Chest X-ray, PA view. Patient: 45 years old, sex M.
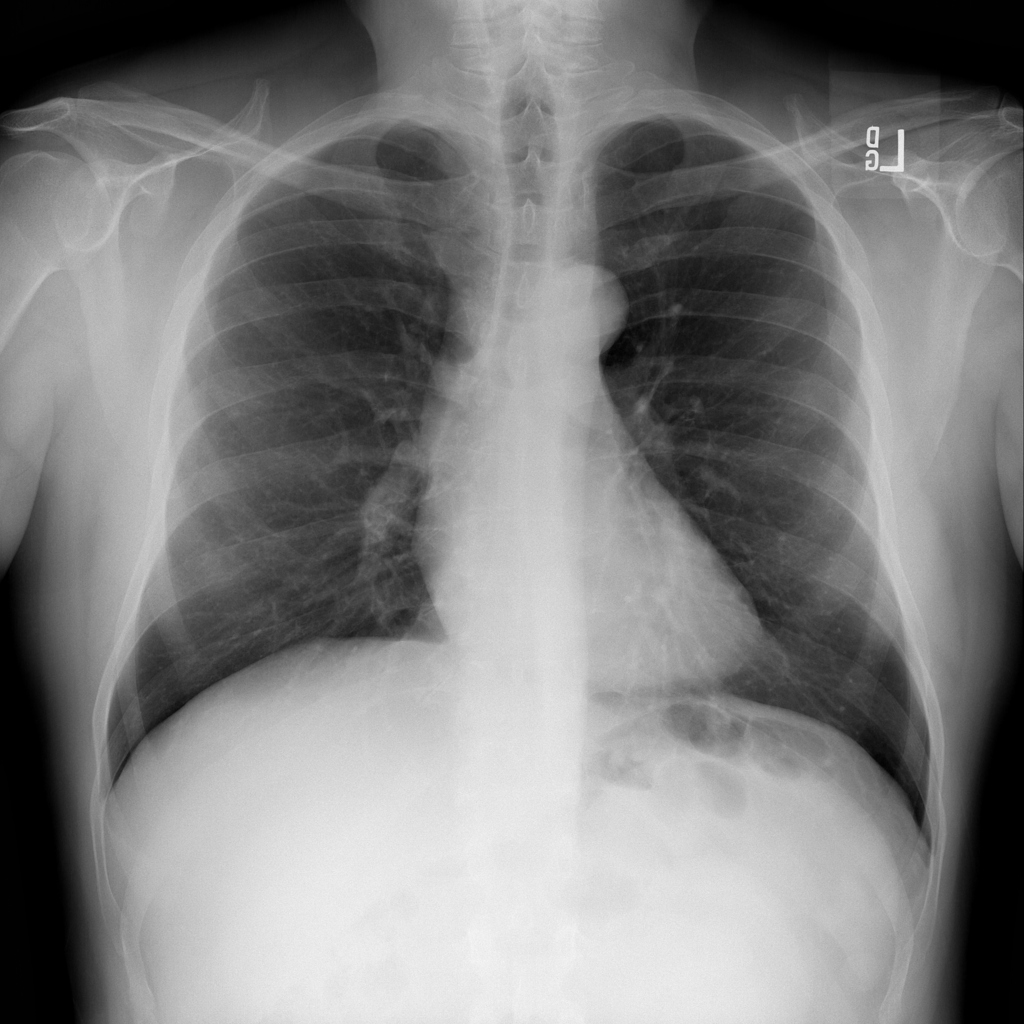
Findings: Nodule